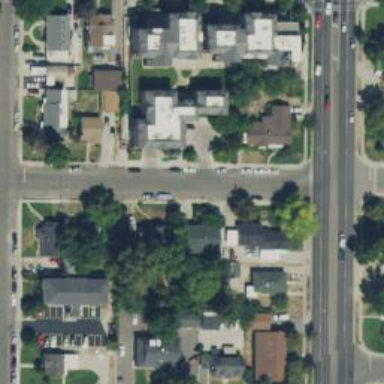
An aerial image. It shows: Sidewalk.